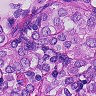
Metastatic tissue present: yes